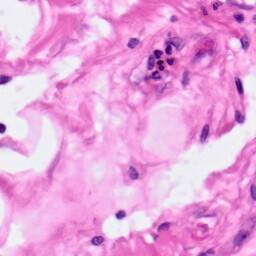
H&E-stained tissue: Pancreatic